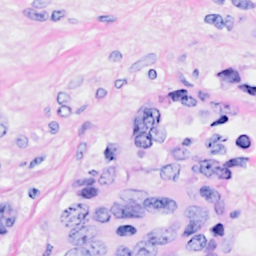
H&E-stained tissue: Breast